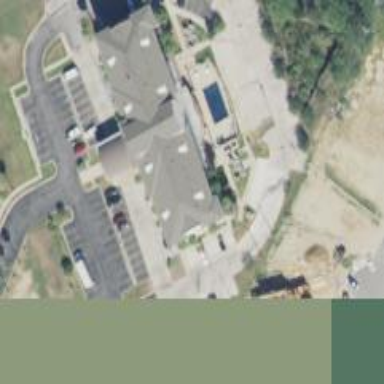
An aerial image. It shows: Hotel building.